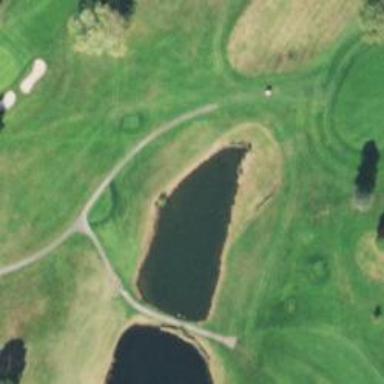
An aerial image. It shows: Golf cartpath that is also road path.